Interaction volume radius: 5 \u00c5
Interaction volume height: 25 \u00c5
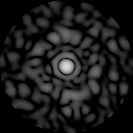
Disorder parameter: 0.8228